Question: Given the supply, demand, and route table for this logistics problem, what is the minimum total cost? Please provide the answer as an integer.
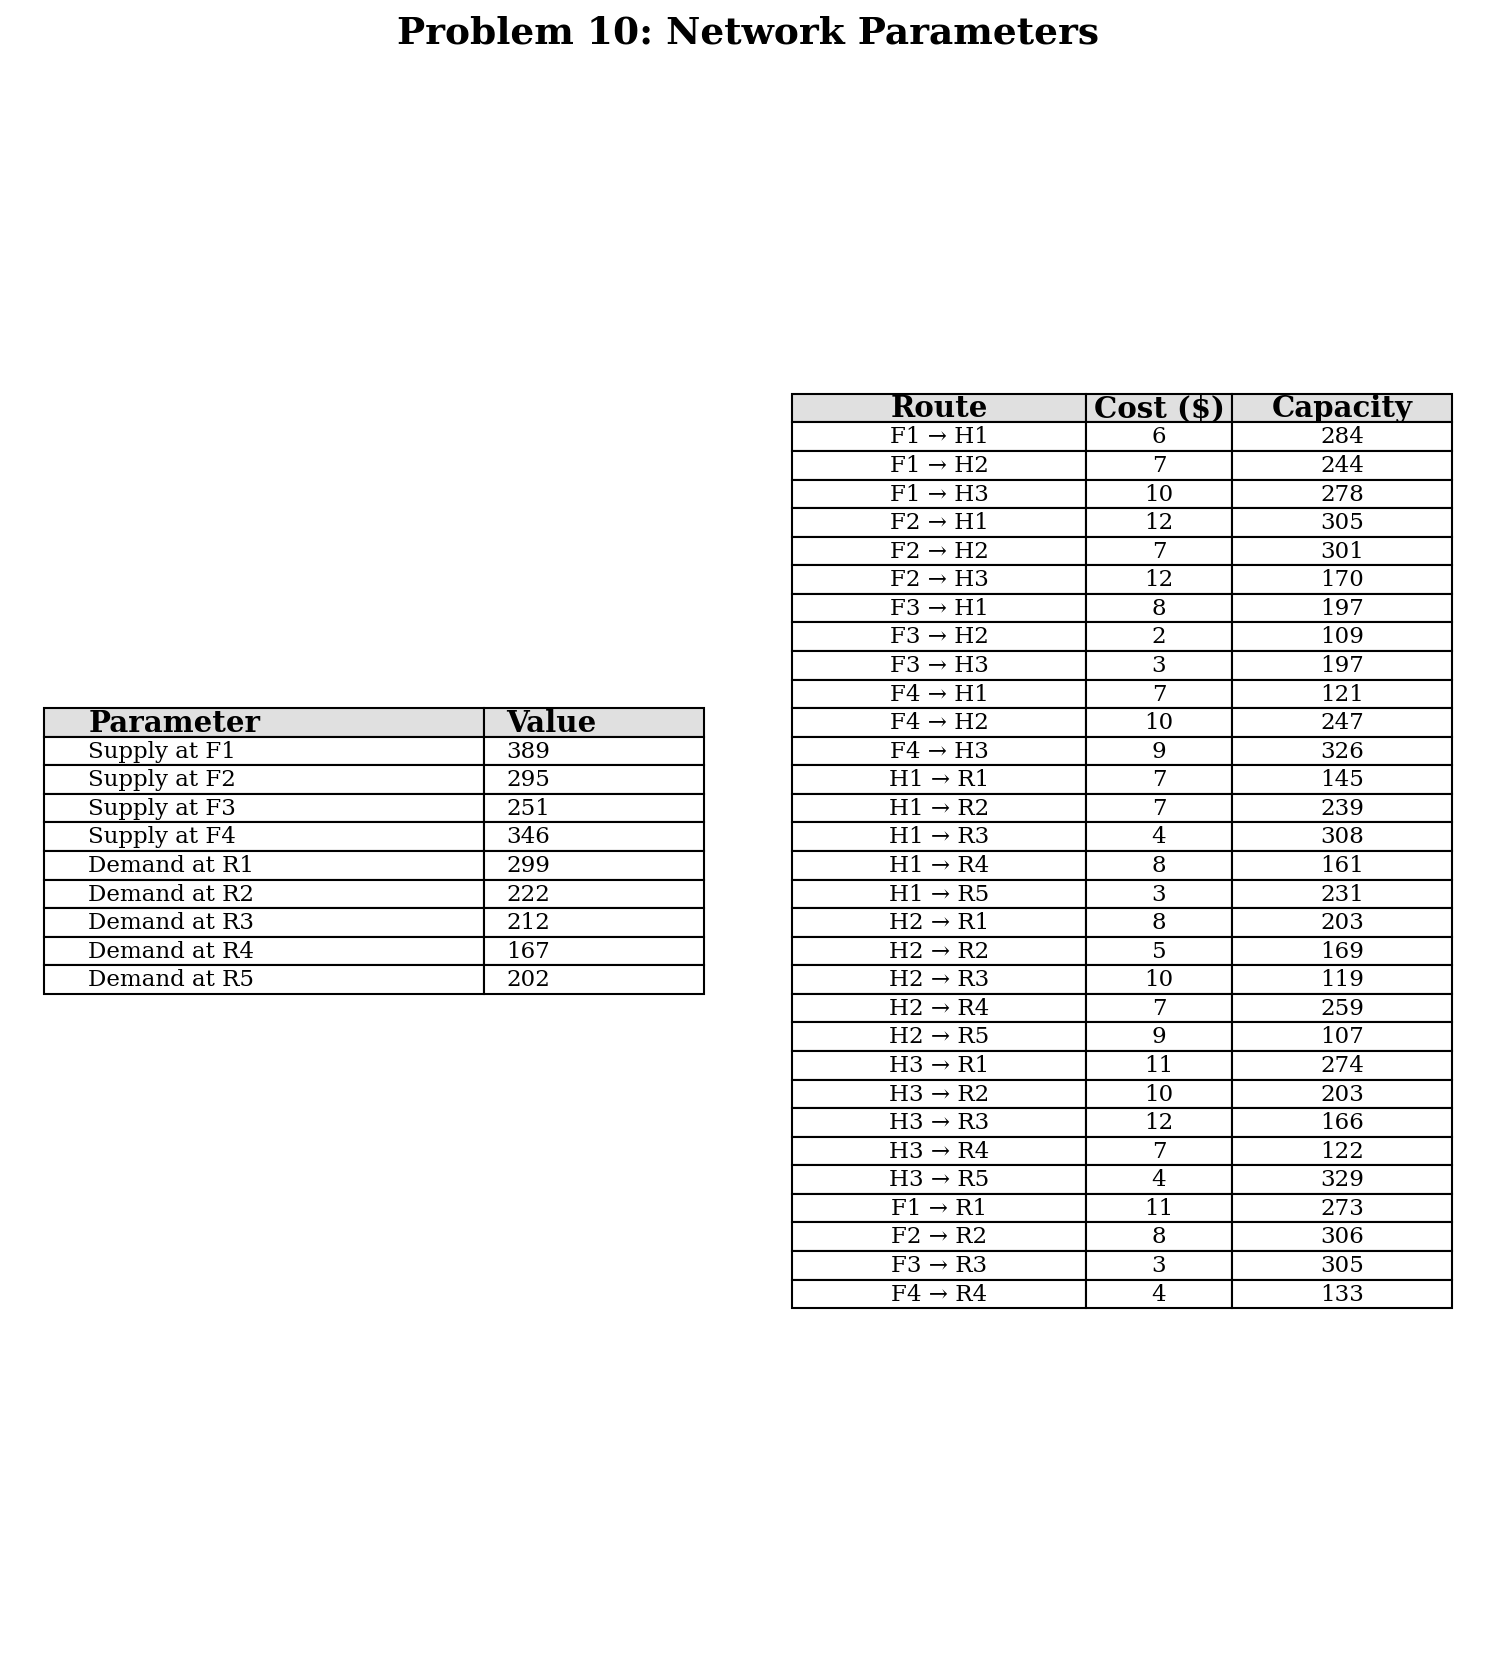
Answer: 8501